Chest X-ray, AP view. Patient: 59 years old, sex F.
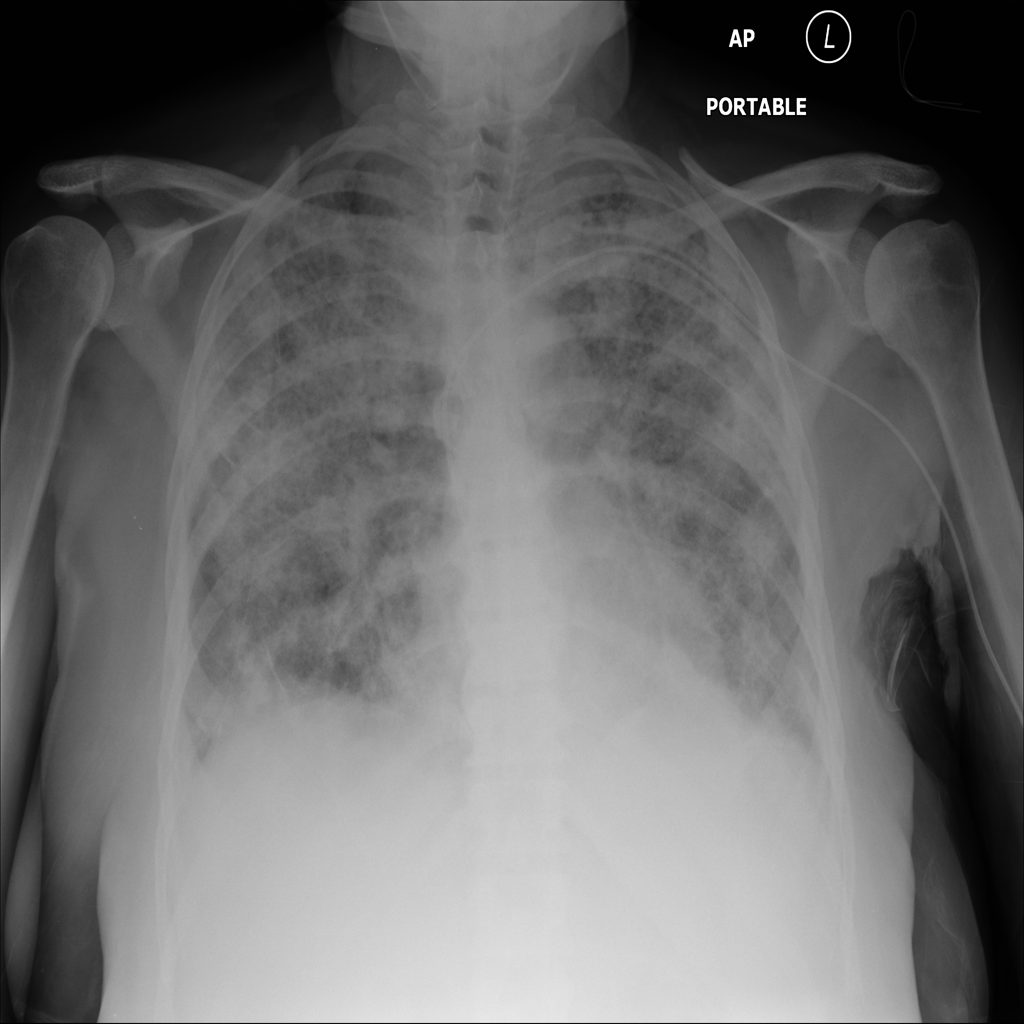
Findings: Infiltration